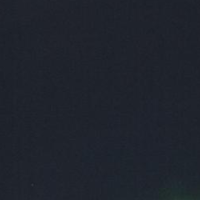
EUNIS habitat code: 14
Species observed at this site:
Fulica atra
Anas platyrhynchos